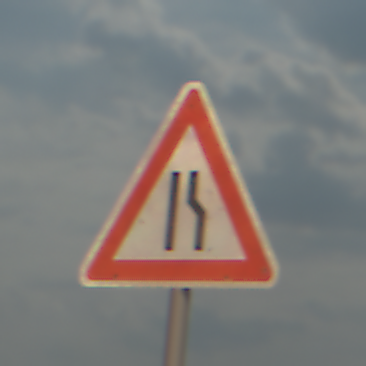
Verkehrszeichen: EinseitigVerengteFahrbahnRechts
Umgebung: Outdoor, Beach
Tageszeit: MorningAfternoon
Wetter: PartlyCloudy
Licht: Natural
Jahreszeit: NotSpecified
Kontrast: HighContrast